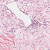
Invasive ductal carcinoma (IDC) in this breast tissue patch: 0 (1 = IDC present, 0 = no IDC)